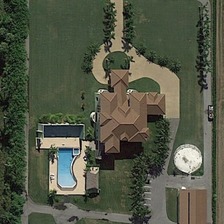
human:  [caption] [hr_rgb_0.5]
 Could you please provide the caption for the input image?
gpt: many plants are planted around the house .

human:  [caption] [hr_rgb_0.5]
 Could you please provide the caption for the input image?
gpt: there is an open-air swimming pool next to the brown roof .

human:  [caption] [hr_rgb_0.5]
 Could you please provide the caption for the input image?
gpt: there is an open-air swimming pool next to the brown roof .

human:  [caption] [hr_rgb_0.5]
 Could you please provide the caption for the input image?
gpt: many plants are planted around the house .

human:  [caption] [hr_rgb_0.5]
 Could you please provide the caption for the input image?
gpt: there is an open-air swimming pool next to the brown roof .